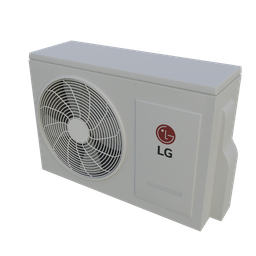
Label: appliances